Chest X-ray:
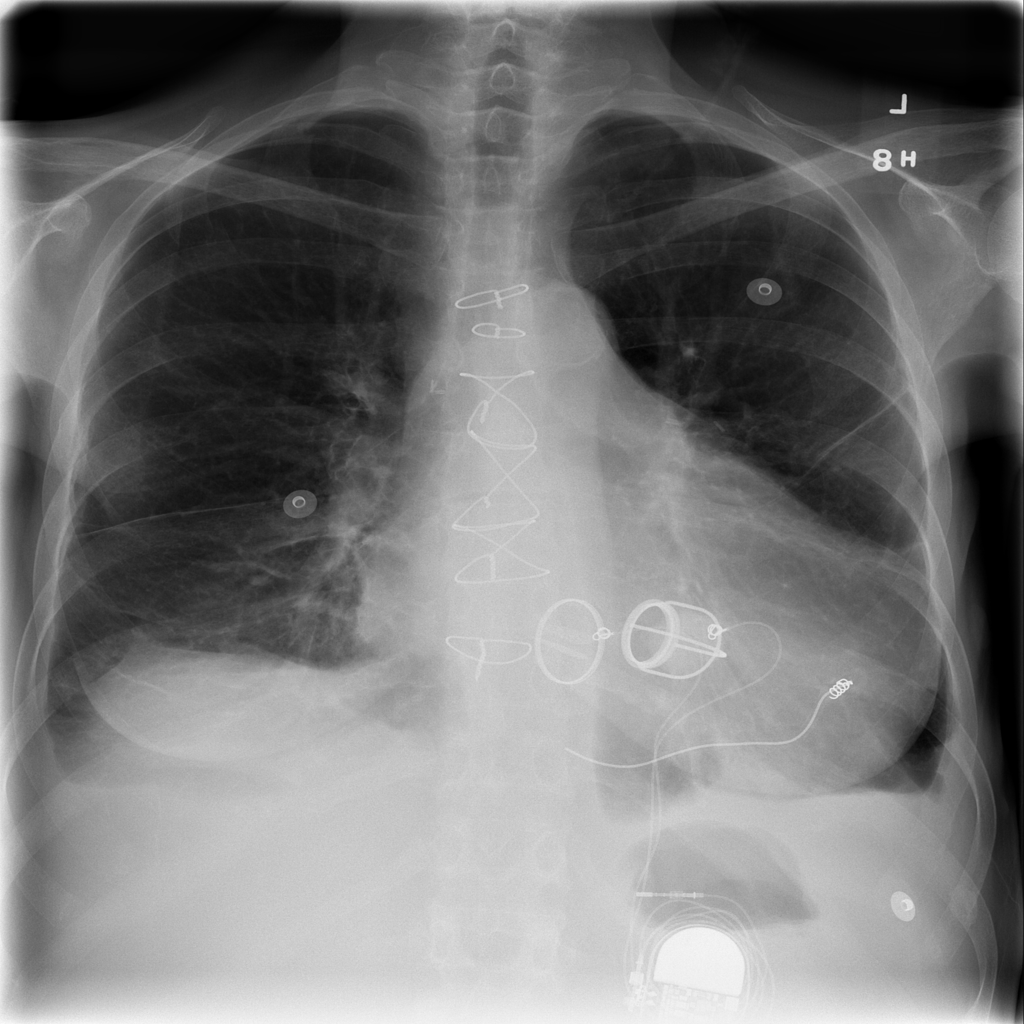
Findings: Fibrosis, Cardiomegaly, Effusion
No abnormal finding: no